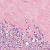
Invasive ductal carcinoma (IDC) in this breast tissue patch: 1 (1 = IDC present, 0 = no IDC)